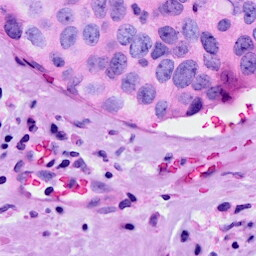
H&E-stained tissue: Breast